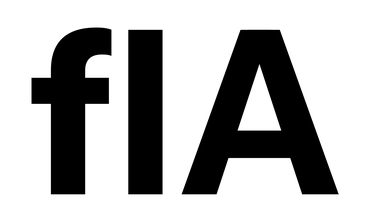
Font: InstrumentSans_Bold